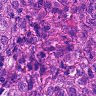
Metastatic tissue present: yes